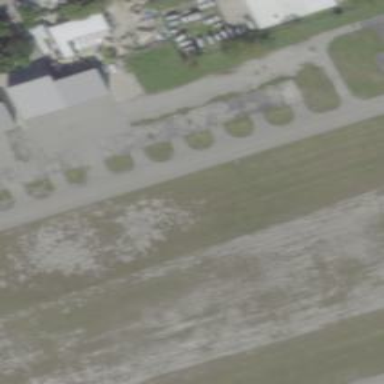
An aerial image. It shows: Image of taxiway at airport.